Interaction volume radius: 5 \u00c5
Interaction volume height: 10 \u00c5
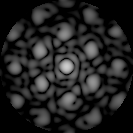
Disorder parameter: 0.4549